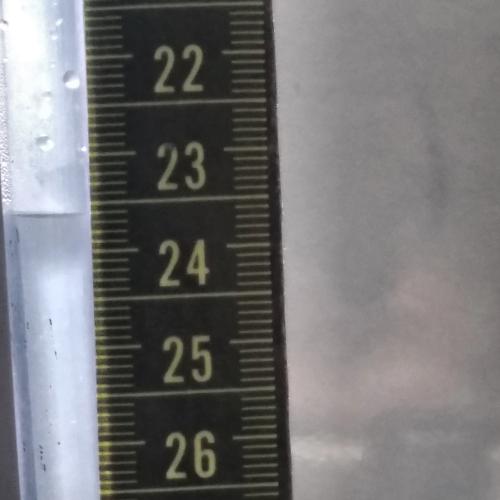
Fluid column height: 23.6 cm